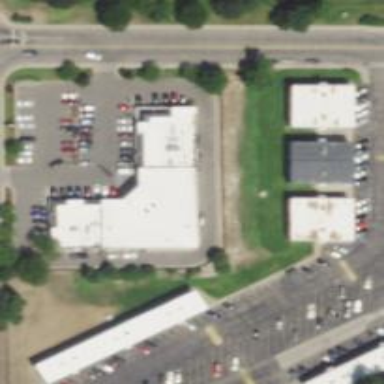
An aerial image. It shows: Convenience shop.